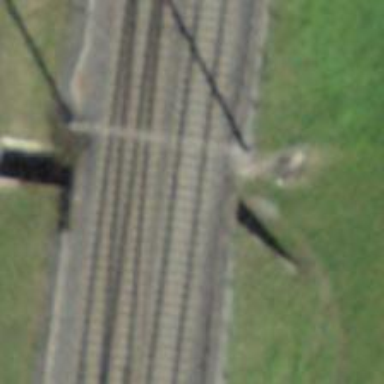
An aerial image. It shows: Path going through tunnel.